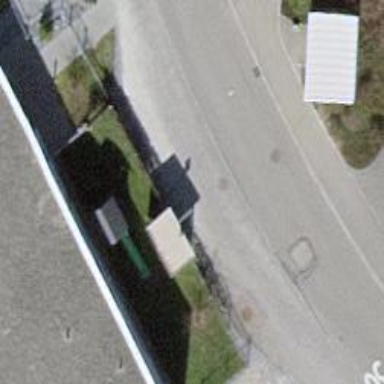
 serving as platform for public transportation."